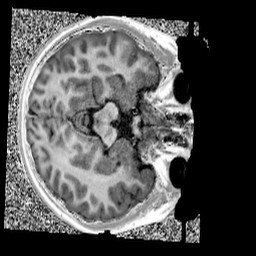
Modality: UNIT1
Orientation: axial
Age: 9
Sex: male
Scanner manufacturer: siemens
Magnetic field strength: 3 T
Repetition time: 4 s
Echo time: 0.00299 s